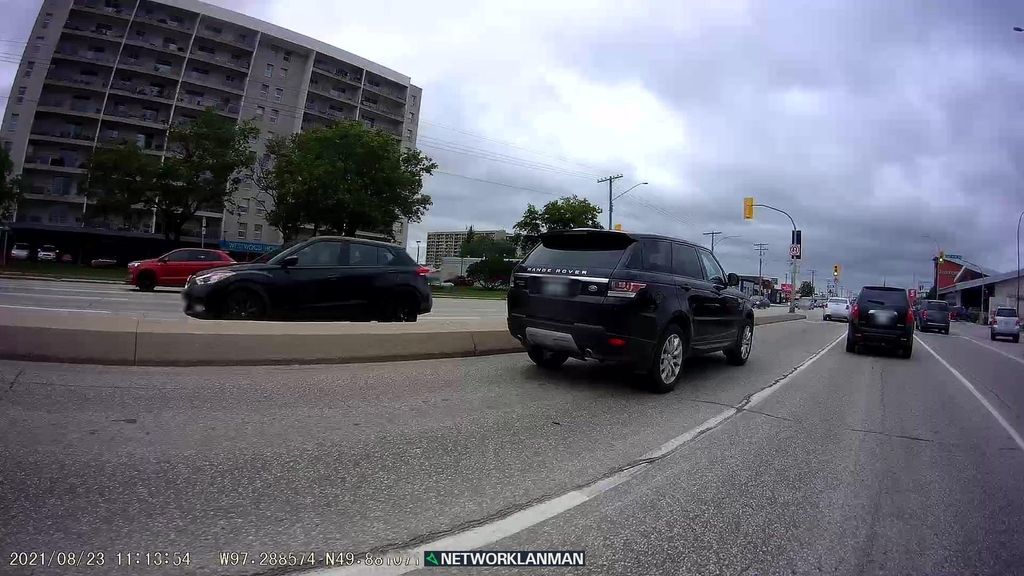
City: winnipeg